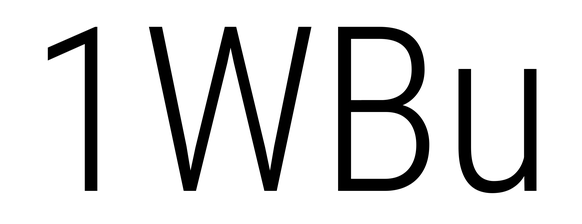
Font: Roboto_Condensed_Light